Question: I have white space in my table. I've searched the forum but it seem I have everything setup correct. Has it something to do with the images?
Cellpadding is here but no luck.
Does anyone know where it goes wrong? I've tried block to but with no luck, I know I must be missing something but I can't seem to find it.
I can't add any more details to this post.

'''
<!DOCTYPE html PUBLIC "-//W3C//DTD HTML 4.01 Transitional//EN" "http://www.w3.org/TR/html4/loose.dtd">
<html>
<head>
<meta content="text/html; charset=UTF-8" http-equiv="Content-Type">
<meta name="HandheldFriendly" content="True">
<meta name="viewport" content="width=device-width, initial-scale=1, maximum-scale=1, minimum-scale=1, user-scalable=no">
<title>House of Talents</title>
<style type="text/css">
img {display: inline-block}
.floatRight {float:right;}
.floatLeft {float:none;}
.mobileShow {display: none}
.MPED_ULSortable {margin: 0 !important;padding: 0 !important;}
.cornerAll {border-radius: 0px;}
@media only screen and (max-device-width: 850px), (max-width: 850px) {
.logo {width: 180px;height: auto;}
.marginBottom {
margin-bottom: 15px;
}
.contentTable {
width:100% !important;
float: none !important;
}
td[class="floatLeft"] {
float:left !important;
width: 100% !important;
}
td[class="floatRight"] {
width: 100% !important;
float:right !important;
}
.mobileHide {display:none}
.mobileShow {display: block !important}
.resizeImage img {
width: 100%;
height: auto;
}
}
</style>
</head>
<table cellspacing="0" cellpadding="0" width="100%">
<tbody>
<tr>
<td class="MPED_CONTENT">
<div class="MPED_CONTENTBLOCK">
<table border="0" cellspacing="0" cellpadding="0" align="center" bgcolor="#FFFFFF">
<tbody>
<tr>
<td align="center">
<table border="0" cellspacing="0" cellpadding="0">
<tbody>
<tr>
<td style="width: 850px; max-width: 850px;">
<table border="0" cellspacing="0" cellpadding="0">
<tbody>
<tr>
<td class="resizeImage" style="font-family: Arial, Helvetica, sans-serif; font-size: 15px; color: #243e55; font-weight: bold; background-color: #f3716d; width: 425px; padding-left: 60px;" width="425"><br>
<br>
<img src="http://images.m9.mailplus.nl/user3900328/765/arcq_wit_4x.png" border="0" width="150" height="37" mpdatacustomsize="true"><br>
<br>
<span style="color: #e94b5a; font-family: helvetica;">&nbsp;<br>
</span></td>
<td class="resizeImage" style="font-family: Arial, Helvetica, sans-serif; font-size: 15px; color: #243e55; font-weight: bold; background-color: #f3716d; width: 425px;" width="425">&nbsp;</td>
</tr>
<tr>
<td style="font-family: Arial, Helvetica, sans-serif; font-size: 15px; color: #43565e;">
<blockquote>
<p class="p1">&nbsp;</p>
</blockquote>
</td>
<td style="font-family: Arial, Helvetica, sans-serif; font-size: 15px; color: #43565e;">
<p class="p1"><span style="font-family: helvetica;"><img src="http://images.m9.mailplus.nl/user3900328/131/welcome0.png" border="0" width="425" height="425" mpdatacustomsize="true" ><br>
</span></p>
</td>
</tr>
<tr>
<td style="font-family: Arial, Helvetica, sans-serif; font-size: 15px; color: #43565e; line-height: 18px; background-color: #e7f0f7;">&nbsp;</td>
<td style="font-family: Arial, Helvetica, sans-serif; font-size: 15px; color: #43565e; line-height: 18px; background-color: #e7f0f7;">&nbsp;</td>
</tr>
</tbody>
</table>
</td>
</tr>
</tbody>
</table>
</td>
</tr>
</tbody>
</table>
</div>
</td>
</tr>
</tbody>
</table>
</body>
</html>
'''
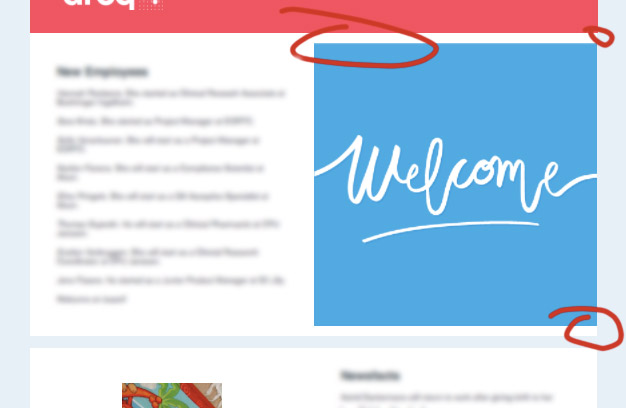
Answer: Your '<p>' tags are adding margins by default. There is no css class 'p1' defined, but setting margins to zero on that class will fix this.
I am purposely addressing the bad practice involved with using tables for layout (or the other myriad other bad practices in this code).
'''
<!DOCTYPE html PUBLIC "-//W3C//DTD HTML 4.01 Transitional//EN" "http://www.w3.org/TR/html4/loose.dtd">
<html>
<head>
<meta content="text/html; charset=UTF-8" http-equiv="Content-Type">
<meta name="HandheldFriendly" content="True">
<meta name="viewport" content="width=device-width, initial-scale=1, maximum-scale=1, minimum-scale=1, user-scalable=no">
<title>House of Talents</title>
<style type="text/css">
img {display: inline-block}
.floatRight {float:right;}
.floatLeft {float:none;}
.mobileShow {display: none}
.MPED_ULSortable {margin: 0 !important;padding: 0 !important;}
.cornerAll {border-radius: 0px;}
.p1 { margin: 0 };
@media only screen and (max-device-width: 850px), (max-width: 850px) {
.logo {width: 180px;height: auto;}
.marginBottom {
margin-bottom: 15px;
}
.contentTable {
width:100% !important;
float: none !important;
}
td[class="floatLeft"] {
float:left !important;
width: 100% !important;
}
td[class="floatRight"] {
width: 100% !important;
float:right !important;
}
.mobileHide {display:none}
.mobileShow {display: block !important}
.resizeImage img {
width: 100%;
height: auto;
}
}
</style>
</head>
<table cellspacing="0" cellpadding="0" width="100%">
<tbody>
<tr>
<td class="MPED_CONTENT">
<div class="MPED_CONTENTBLOCK">
<table border="0" cellspacing="0" cellpadding="0" align="center" bgcolor="#FFFFFF">
<tbody>
<tr>
<td align="center">
<table border="0" cellspacing="0" cellpadding="0">
<tbody>
<tr>
<td style="width: 850px; max-width: 850px;">
<table border="0" cellspacing="0" cellpadding="0">
<tbody>
<tr>
<td class="resizeImage" style="font-family: Arial, Helvetica, sans-serif; font-size: 15px; color: #243e55; font-weight: bold; background-color: #f3716d; width: 425px; padding-left: 60px;" width="425"><br>
<br>
<img src="http://images.m9.mailplus.nl/user3900328/765/arcq_wit_4x.png" border="0" width="150" height="37" mpdatacustomsize="true"><br>
<br>
<span style="color: #e94b5a; font-family: helvetica;">&nbsp;<br>
</span></td>
<td class="resizeImage" style="font-family: Arial, Helvetica, sans-serif; font-size: 15px; color: #243e55; font-weight: bold; background-color: #f3716d; width: 425px;" width="425">&nbsp;</td>
</tr>
<tr>
<td style="font-family: Arial, Helvetica, sans-serif; font-size: 15px; color: #43565e;">
<blockquote>
<p class="p1">&nbsp;</p>
</blockquote>
</td>
<td style="font-family: Arial, Helvetica, sans-serif; font-size: 15px; color: #43565e;">
<p class="p1"><span style="font-family: helvetica;"><img src="http://images.m9.mailplus.nl/user3900328/131/welcome0.png" border="0" width="425" height="425" mpdatacustomsize="true" ><br>
</span></p>
</td>
</tr>
<tr>
<td style="font-family: Arial, Helvetica, sans-serif; font-size: 15px; color: #43565e; line-height: 18px; background-color: #e7f0f7;">&nbsp;</td>
<td style="font-family: Arial, Helvetica, sans-serif; font-size: 15px; color: #43565e; line-height: 18px; background-color: #e7f0f7;">&nbsp;</td>
</tr>
</tbody>
</table>
</td>
</tr>
</tbody>
</table>
</td>
</tr>
</tbody>
</table>
</div>
</td>
</tr>
</tbody>
</table>
</body>
</html>
'''